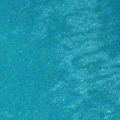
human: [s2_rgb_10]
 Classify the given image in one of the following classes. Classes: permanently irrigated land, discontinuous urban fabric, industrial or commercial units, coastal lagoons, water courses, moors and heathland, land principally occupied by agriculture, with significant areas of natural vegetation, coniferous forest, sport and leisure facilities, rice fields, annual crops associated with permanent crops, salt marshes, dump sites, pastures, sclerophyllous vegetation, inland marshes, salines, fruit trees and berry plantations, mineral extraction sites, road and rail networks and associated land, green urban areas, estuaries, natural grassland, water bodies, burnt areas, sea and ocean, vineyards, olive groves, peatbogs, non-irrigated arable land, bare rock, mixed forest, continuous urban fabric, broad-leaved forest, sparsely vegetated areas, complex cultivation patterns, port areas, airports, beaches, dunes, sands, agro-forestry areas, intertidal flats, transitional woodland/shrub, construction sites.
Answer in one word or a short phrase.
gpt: sea and ocean